Question: I have setup a Node.js server with Socket.io using HTTPS:
'''
var express = require('express');
var app = express();
app.use(express.static(__dirname + '/public'));
var https = require('https');
var fs = require('fs');
var options = {
key: fs.readFileSync('commercial.key', 'utf8'),
cert: fs.readFileSync('commercial.crt', 'utf8'),
ca: fs.readFileSync('ca_chain.crt', 'utf8')
};
var server = https.createServer(options, app);
server.listen(3000);
var io = require('socket.io').listen(server);
app.get('/', function(req, res){
res.sendFile(__dirname + '/index.html');
});
io.on('connection', function(client){
//console.log('IO Connection');
var socket_id = client.id;
console.log(socket_id + " connected");
});
'''
After starting this server, it's running fine. Clients can connect to it. But, after a few hours, new clients can't connect but old clients - the clients connected before - can still interact with the server.
I just have about 200 ccu and I checked RAM, CPU of VPS, all are fine. I also checked the log file and no errors founded.

Anyone can tell me that the setup of server is true or any problems?
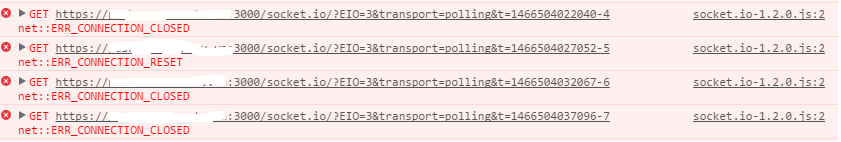
Answer: After some days research, I don't know why but when i change the config of file /etc/security/limits like this:
'''
* soft nofile 65535
* hard nofile 65535
root soft nofile 65535
root hard nofile 65535
'''
My server seem to be working well. I posted to anyone that have the problem like me, but if someone have the explanation please help me.